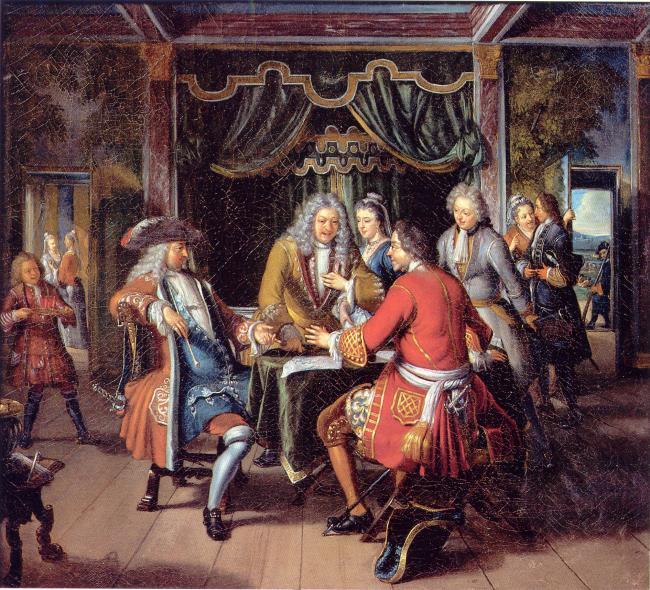
Title: Elegant company in conversation in an interior
Artist: Matthijs Naiveu
Earliest date: 1688
Latest date: 1688
Genre: painting
Iconography: Tobacco
Keywords: genre, interior view, elegant company, full-length portrait, standing (position), sitting, man, woman, servant, officer, long hair (men's hairstyle), snood, cocked hat, knotted cravat, sword, uniform, talk, smoking (activity), looking on, national map, pipe, drinking glass, table, table carpet, chair, canopy bed, doorway, background view of another room (interior), background view of landscape, wooden floor